Field crop: maize
Growth stage: 2
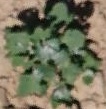
Species: chenopodium